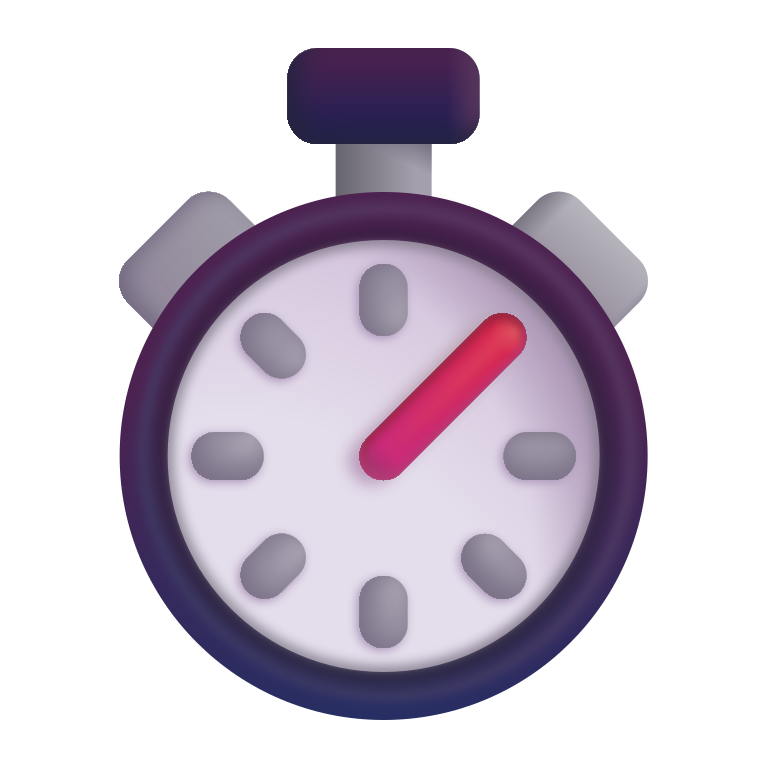
stopwatch color